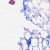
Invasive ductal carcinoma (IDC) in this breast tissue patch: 0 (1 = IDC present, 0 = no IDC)